Question: I have one iphone application in which i am adding uitableview inside uitableviewcell.in that each uitablecell contains tableview which has dynamic row based upon user's entry.i.e. tableview in first cell contains 3 rows.tableview in seconds row contains 4 row.thus it varies.my problem is that when i scroll the tableview then entries are repeated.how can i solve that?any tutorial or sample code?
'''
-(UITableViewCell *)tableView:(UITableView *)tableView cellForRowAtIndexPath: (NSIndexPath *)indexPath
{
if(tableView==self.tbView)
{
UITableView *tb;
static NSString *CellIdentifier=@"CellIdentifier";
UITableViewCell *cell1=[tableView dequeueReusableCellWithIdentifier:CellIdentifier];
int height;
if(cell1==nil)
{
cell1=[[[UITableViewCell alloc] initWithStyle:UITableViewCellStyleDefault reuseIdentifier:CellIdentifier]autorelease];
tb=[[[UITableView alloc] initWithFrame:cell1.contentView.frame style:UITableViewStylePlain]autorelease];
tb.rowHeight=50;
[cell1.contentView addSubview:tb];
NSMutableArray *a2=[[NSMutableArray alloc]init];
a2=[dateArray objectAtIndex:indexPath.row];
cntt=cntt+1;
int no=[a2 count]+1;
height=(no*50);
heightcnt2=heightcnt2+1;
NSLog(@"frame of tableviewcontentcell is %@",cell1.contentView.frame);
tb.frame=CGRectMake(cell1.contentView.frame.origin.x,cell1.contentView.frame.origin.y,cell1.contentView.frame.size.width,height);
tb.delegate=self;
tb.dataSource=self;
tb.tag=tag1;
tb.scrollEnabled=NO;
tag1=tag1+1;
}
return cell1;
}
else
{
static NSString *CellIdentifier2 = @"Cell";
CategoryListCustomCell *cell = (CategoryListCustomCell *)[[tableView dequeueReusableCellWithIdentifier:CellIdentifier2]autorelease];
if (cell == nil) {
cell = [[[CategoryListCustomCell alloc] initWithFrame:CGRectZero reuseIdentifier:CellIdentifier2]autorelease];
}
if(indexPath.row==0)
{
NSMutableArray *temp=[[NSMutableArray alloc]init];
int cmp=[dateArray count];
if(cnt<=cmp-1)
{
temp=[dateArray objectAtIndex:cnt];
transationObj=[temp objectAtIndex:0];
}
NSDate *date=transationObj.tran_date;
NSDateFormatter *dateformatter=[[NSDateFormatter alloc]init];
[dateformatter setDateStyle:NSDateFormatterFullStyle];
NSString *strDate=[dateformatter stringFromDate:date];
cell.lblcatname.text=strDate;
cnt=cnt+1;
}
else
{
transationObj=[[Transaction alloc]init];
NSMutableArray *temp2=[[NSMutableArray alloc]init];
int cmp2=[dateArray count];
if(cnt2<cmp2-1)
{
temp2=[dateArray objectAtIndex:cnt2];
for(int i=0;i<[temp2 count];i++)
{
transationObj=[temp2 objectAtIndex:i];
cell.lblcatname.text=transationObj.tran_des;
}
}
cnt2=cnt2+1;
}
cell.backgroundColor=[UIColor grayColor];
return cell;
}
}
'''
I want to create screen like shown in image.where each white section is not same size.its lengh is dynamic as per users entry.so is there any better approach then adding uitableview inside uitableview cell?
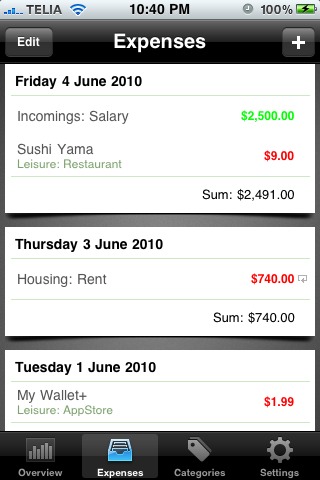
Answer: I have solved the issue by using
'''
NSString *CellIdentifier=[NSString stringWithFormat="CellIdentifier%d",indexPath.row];
'''
instead of
'static NSString *CellIdentifier=@"CellIdentifier";' in first tableview
but i know that this will make uitableview to scroll slowly as it is nor reusing CellIdentifier.so it any one can give better solution or better way to make uitableview nested i would appreciate it.